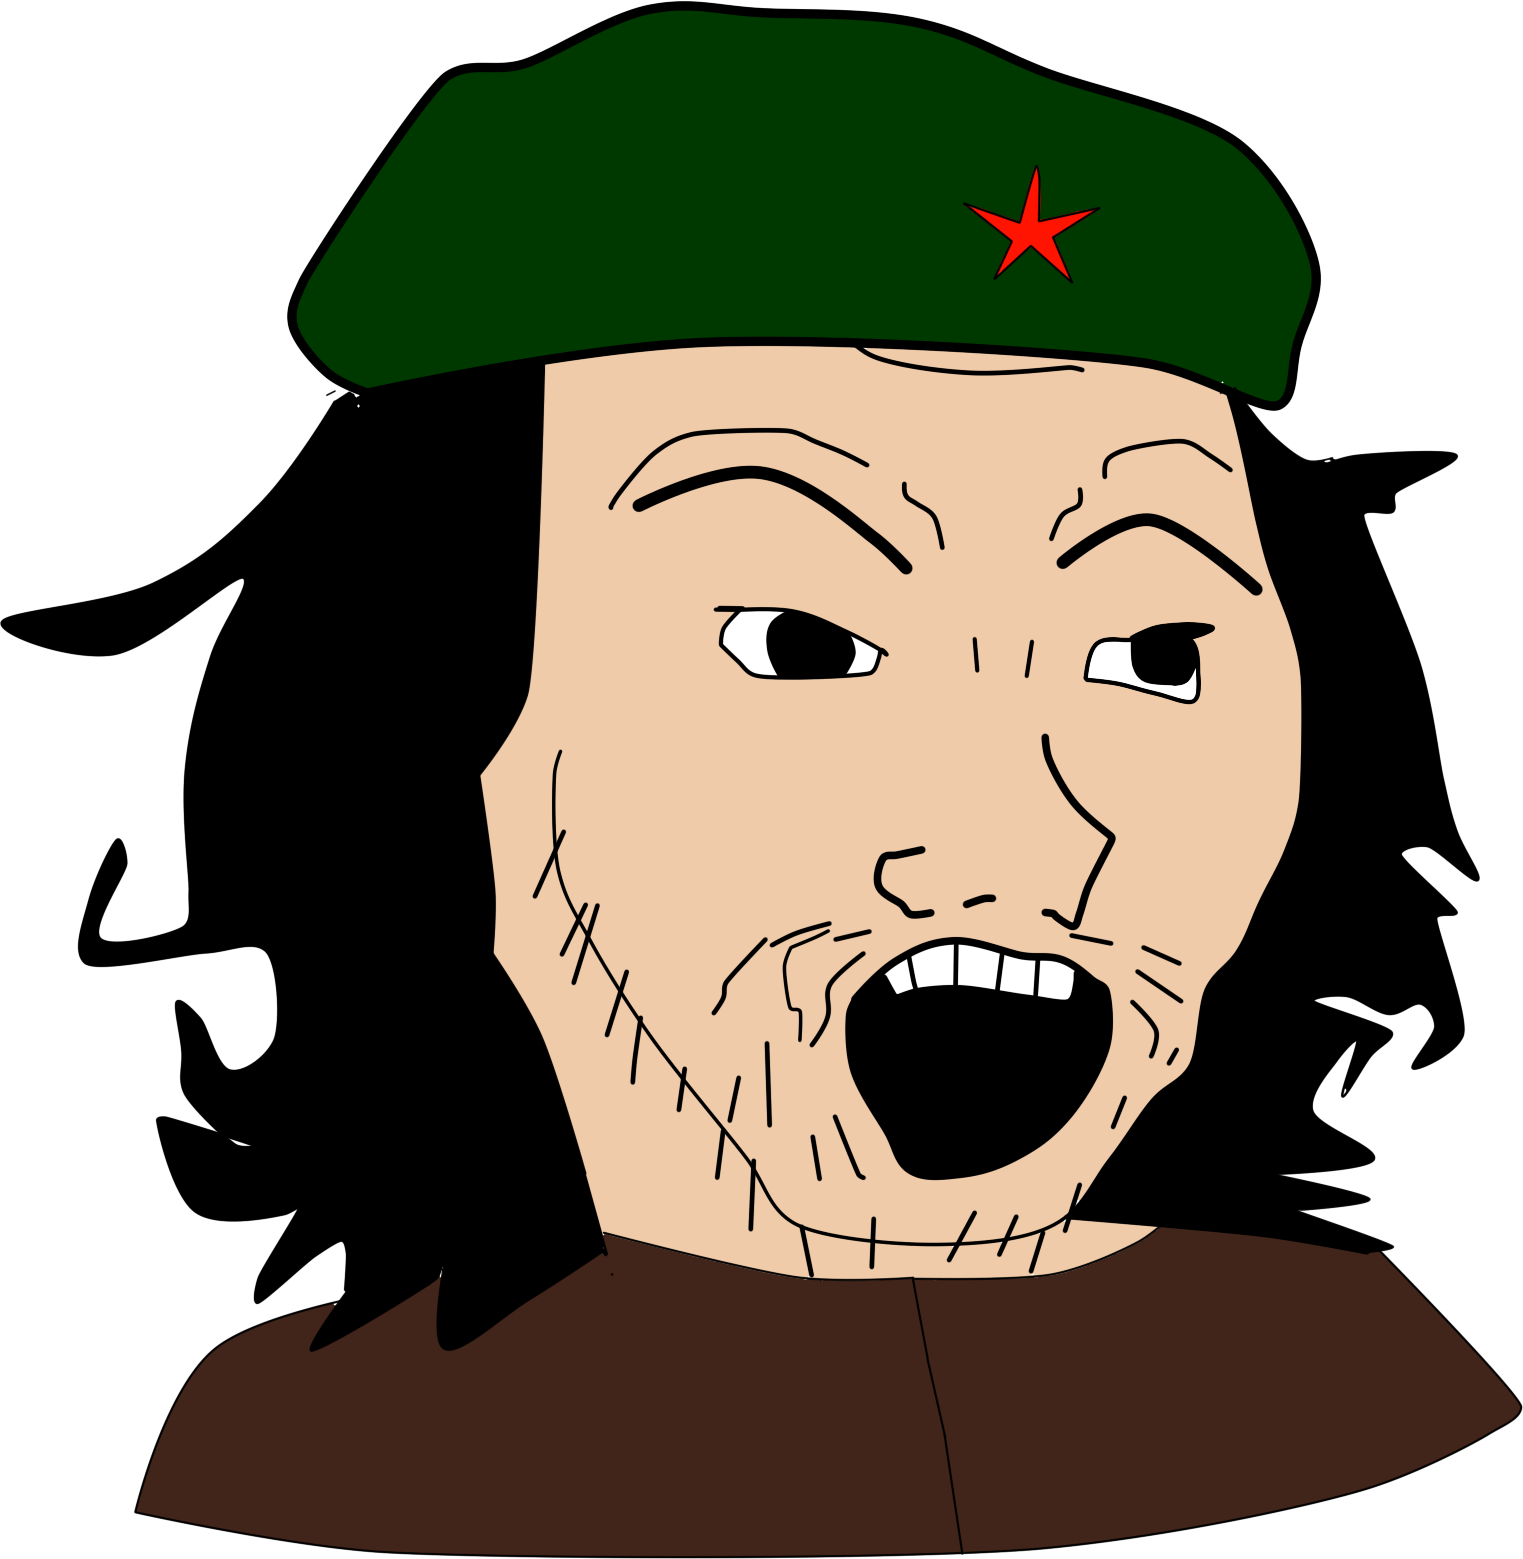
Label: 5_Soyjak